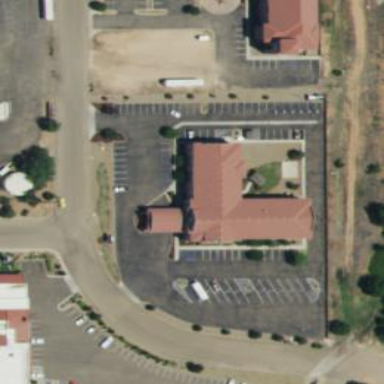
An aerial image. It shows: Hotel building.